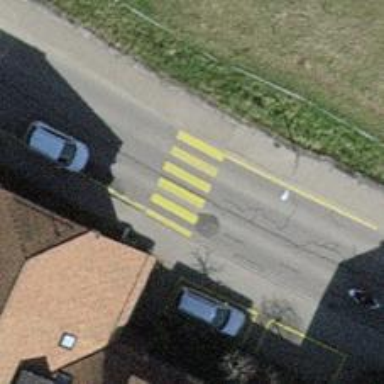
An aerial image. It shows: Uncontrolled zebra crossing with notable zebra markings.